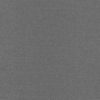
Label: dusty